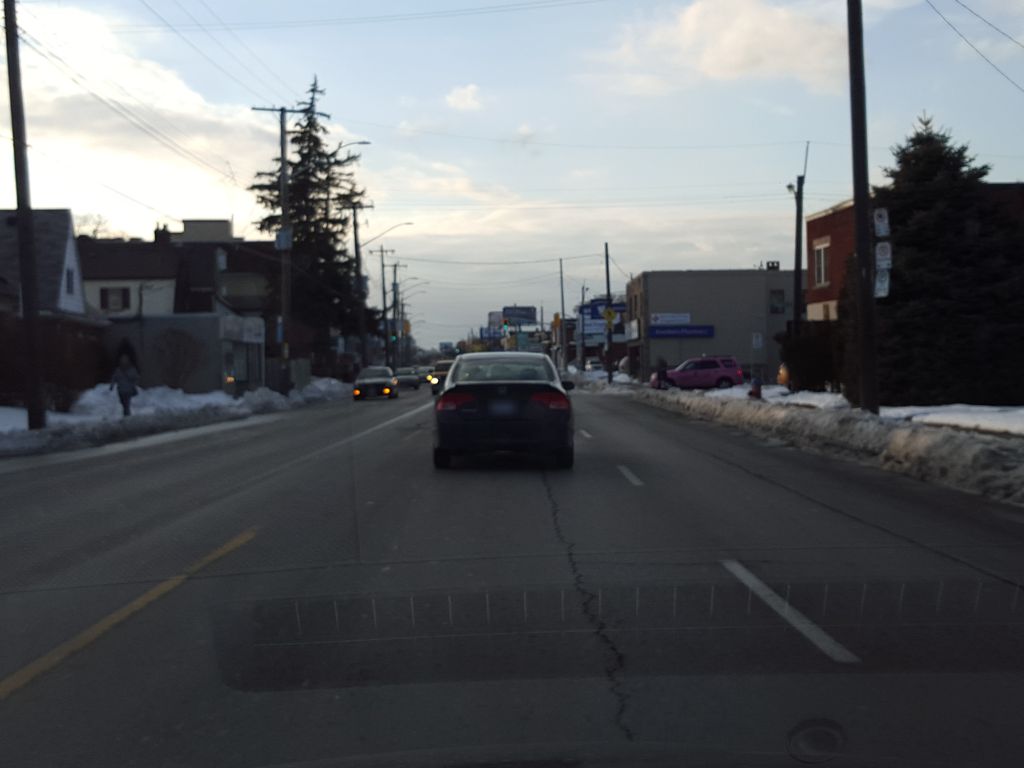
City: hamilton